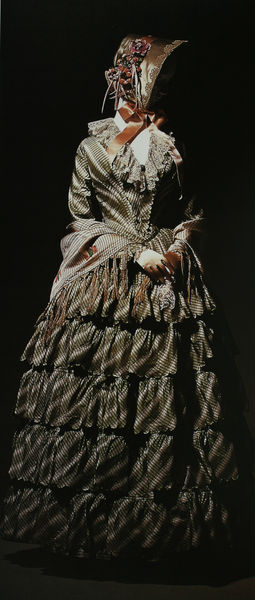
Titel: Tageskleid
Standort: Kyoto (Japan)
Institution: Kyoto Costume Institute
Schlagwörter: dunkel, hand, kopf, schatten, umhang, weiß, grün, ausschnitt, blume, blumen, braun, decolte, frau, grau, handschuhe, hut, kleid, licht, orange, profil, schwarz, blüten, dame, rot, schal, schleier, tuch, ball, beige, haube, mode, muster, rock, schleife, arme, band, barock, bluse, falten, gesicht, kragen, lang, silber, spitze, weit, ärmel, hals, hände, dunkelheit, figur, fransen, gewand, kostüm, stoff, dekoltee, seide, vornehm, kopfbedeckung, taille, modell, venedig, mieder, schichten, steif, verkleidung, gestreift, streifen, robe, stufen, faltenwurf, rüschen, stola, geneigt, foto, wei, maske, bürgertum, kopfputz, entwurf, puppe, biedermeier, handtasche, geschürt, rotbraun, korsett, etagen, spitzenkragen, volant, volants, gewebe, textil, verdeckt, neigen, korsage, krinoline, reifrock, eleganz, bodenlang, verzerrt, neuzeit, nähte, falen, fashion, modepuppe, schaufensterpuppe, damenmode, kyoto, abendrobe, modellkleid, desing, teille, festkleid, frauenkleid, stufenrock, gerüscht, schute, hutschleier, mieer, modefigur, strassenkleidhut, zotten, rüchen